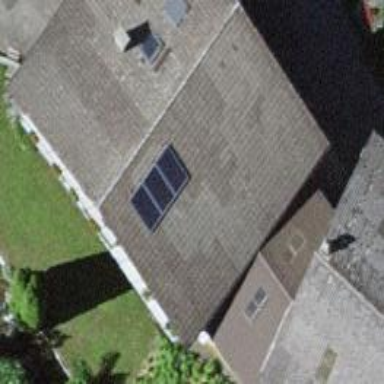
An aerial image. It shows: Solar power generator utilizing photovoltaic technology with solar photovoltaic panels.